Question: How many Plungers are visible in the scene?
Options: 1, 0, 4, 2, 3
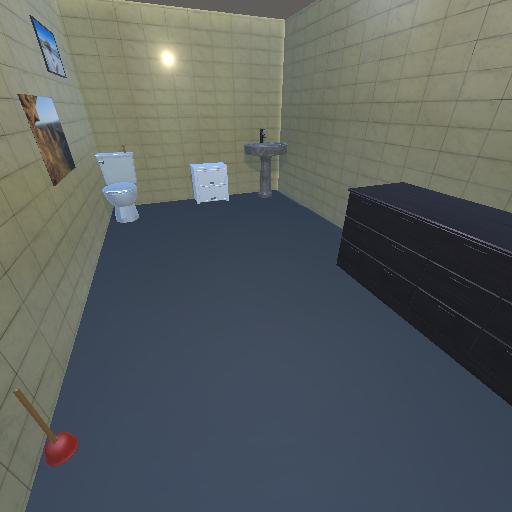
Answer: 1